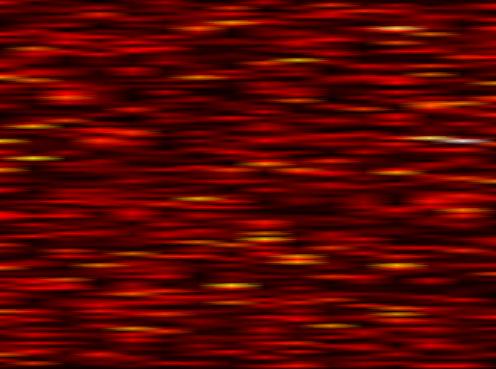
Label: FBMC